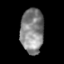
Tissue: skin
Cell type: Epithelial cells
Senescence score: 0.2416
Nuclear area (px): 1015
Mean DAPI intensity: 134.388